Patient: sex M, age 66
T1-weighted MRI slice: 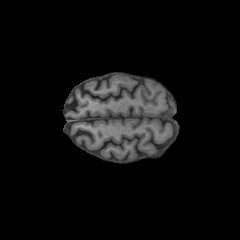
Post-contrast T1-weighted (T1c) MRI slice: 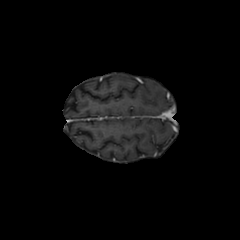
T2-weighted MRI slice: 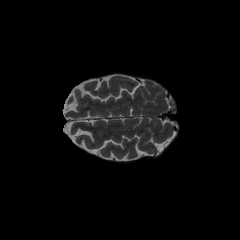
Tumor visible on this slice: no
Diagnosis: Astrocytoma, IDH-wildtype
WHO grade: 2